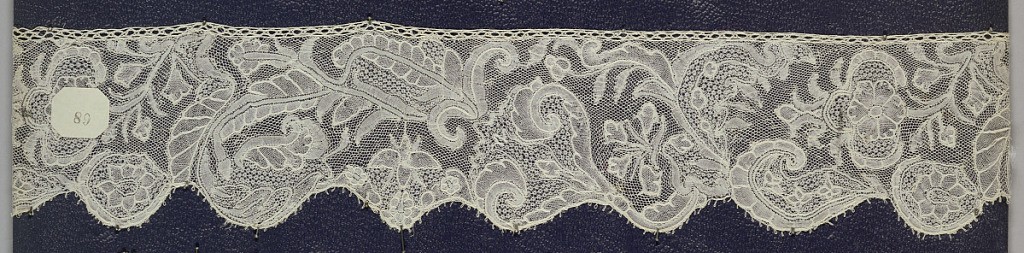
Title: Border
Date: early 18th century
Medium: Technique: bobbin lace
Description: Bobbin lace border, scrolling leaves and flowers; early 18th century Flemish